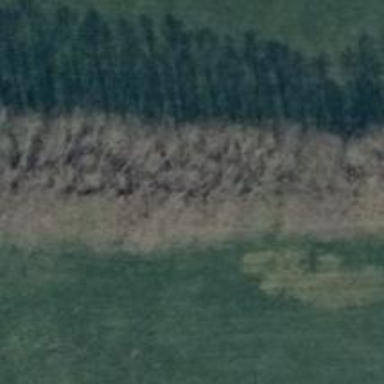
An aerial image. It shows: Row of trees in natural setting.